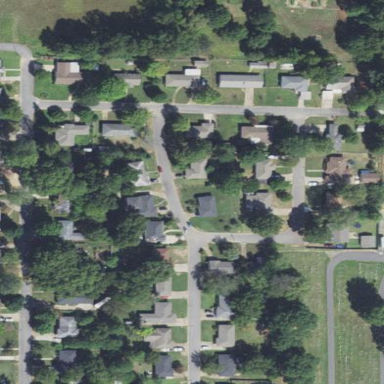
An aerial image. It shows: Residential area composed of single-family homes.